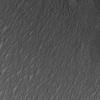
Atmospheric dust classification: not_dusty